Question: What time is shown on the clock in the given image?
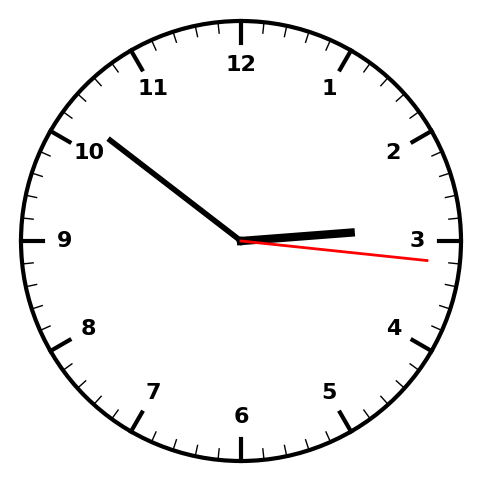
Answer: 02:51:16